Current action and preconditions to check: trajectory_clear

Your task: For each precondition in the list above, predict whether it will hold at this action.

Consider the current scene as observed from the mobile robot's camera, and analyze the predicted future states of all dynamic agents (e.g., people, animals, vehicles, or any moving entities) within the NEXT SECOND.

IMPORTANT: Only answer "very likely" if you are absolutely certain—based on strong, clear evidence—that a dynamic agent will violate the precondition in the predicted future state. Do NOT answer "very likely" for unlikely, ambiguous, or low-probability risks.

Ask yourself for each precondition: Is there a high probability, with clear and convincing evidence, that the predicted future states of any dynamic agent will interfere with the predicted future state of the currently executing action within the NEXT SECOND, causing that precondition to fail?

Assess the risk level based on these predictions. Use "likely" or "very likely" if motions create a clear risk of interference.

Use "neutral" or "improbable" if agents are nearby but their predicted paths are clearly diverging or non-conflicting.

Failure Risk Categories: "very improbable", "improbable", "neutral", "likely", "very likely"

Answer Format: Output ONLY the probability_of_failure value from these categories: "very improbable", "improbable", "neutral", "likely", "very likely"

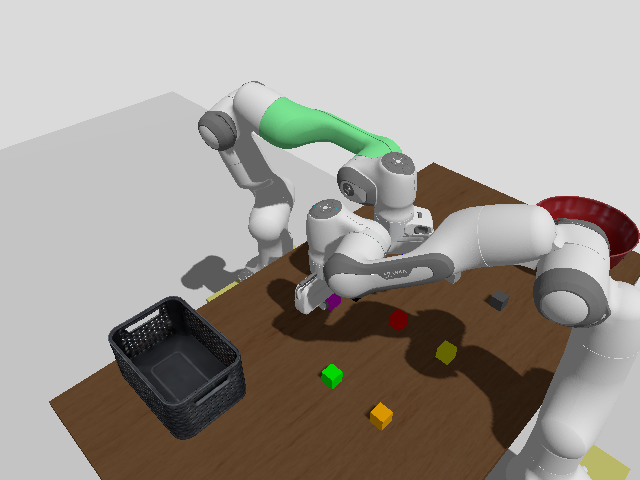

Answer: very likely